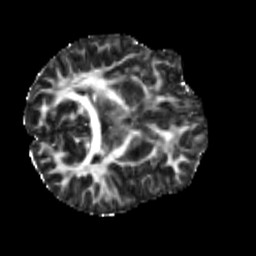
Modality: FA
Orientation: axial
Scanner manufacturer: siemens
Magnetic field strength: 3 T
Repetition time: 4 s
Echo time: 0.0594 s